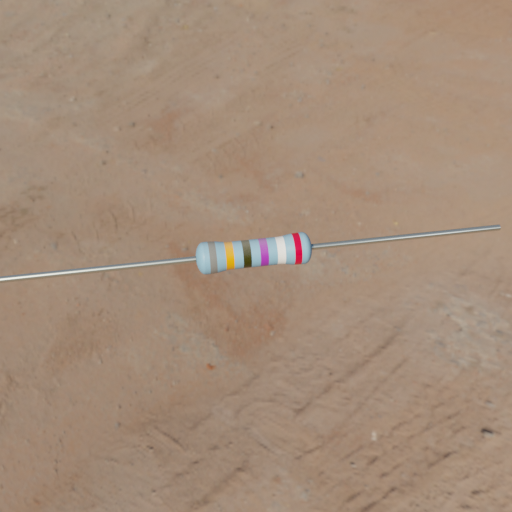
Resistor colour bands (in order): gray, orange, black, violet, white, red